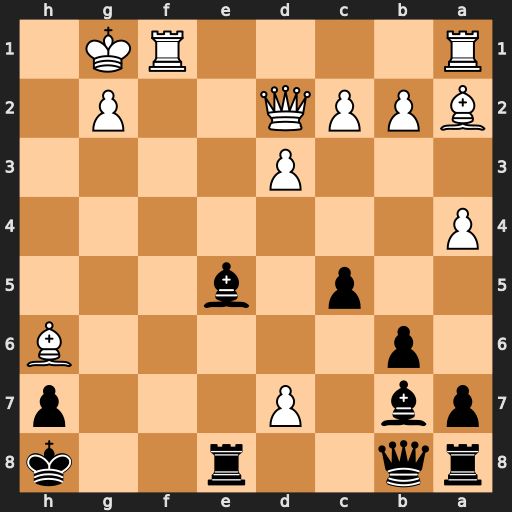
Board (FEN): rq2r2k/pb1P3p/1p5B/2p1b3/P7/3P4/BPPQ2P1/R4RK1
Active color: b
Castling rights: -
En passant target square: -
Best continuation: Bd4+ Rf2 Qg3 dxe8=R+ Rxe8 Be3 Bxe3